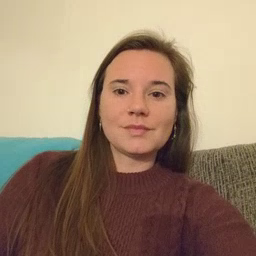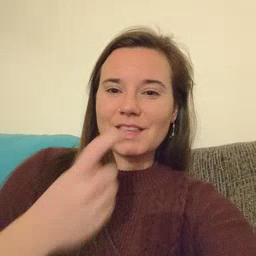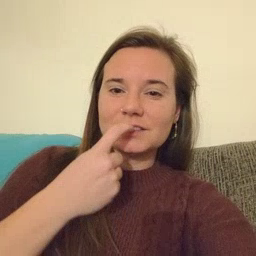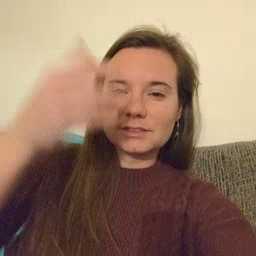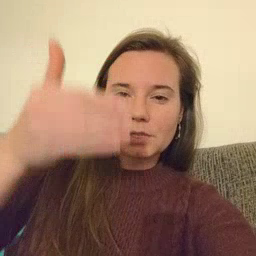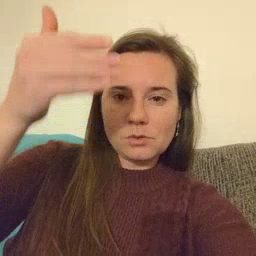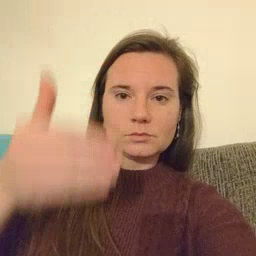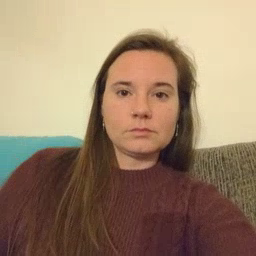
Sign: glasswindow